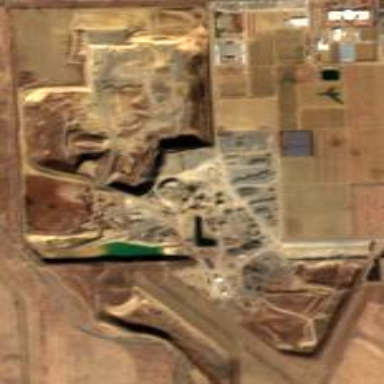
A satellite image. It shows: Quarry area.